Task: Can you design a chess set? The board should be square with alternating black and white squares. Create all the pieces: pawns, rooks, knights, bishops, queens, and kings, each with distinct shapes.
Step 3095:
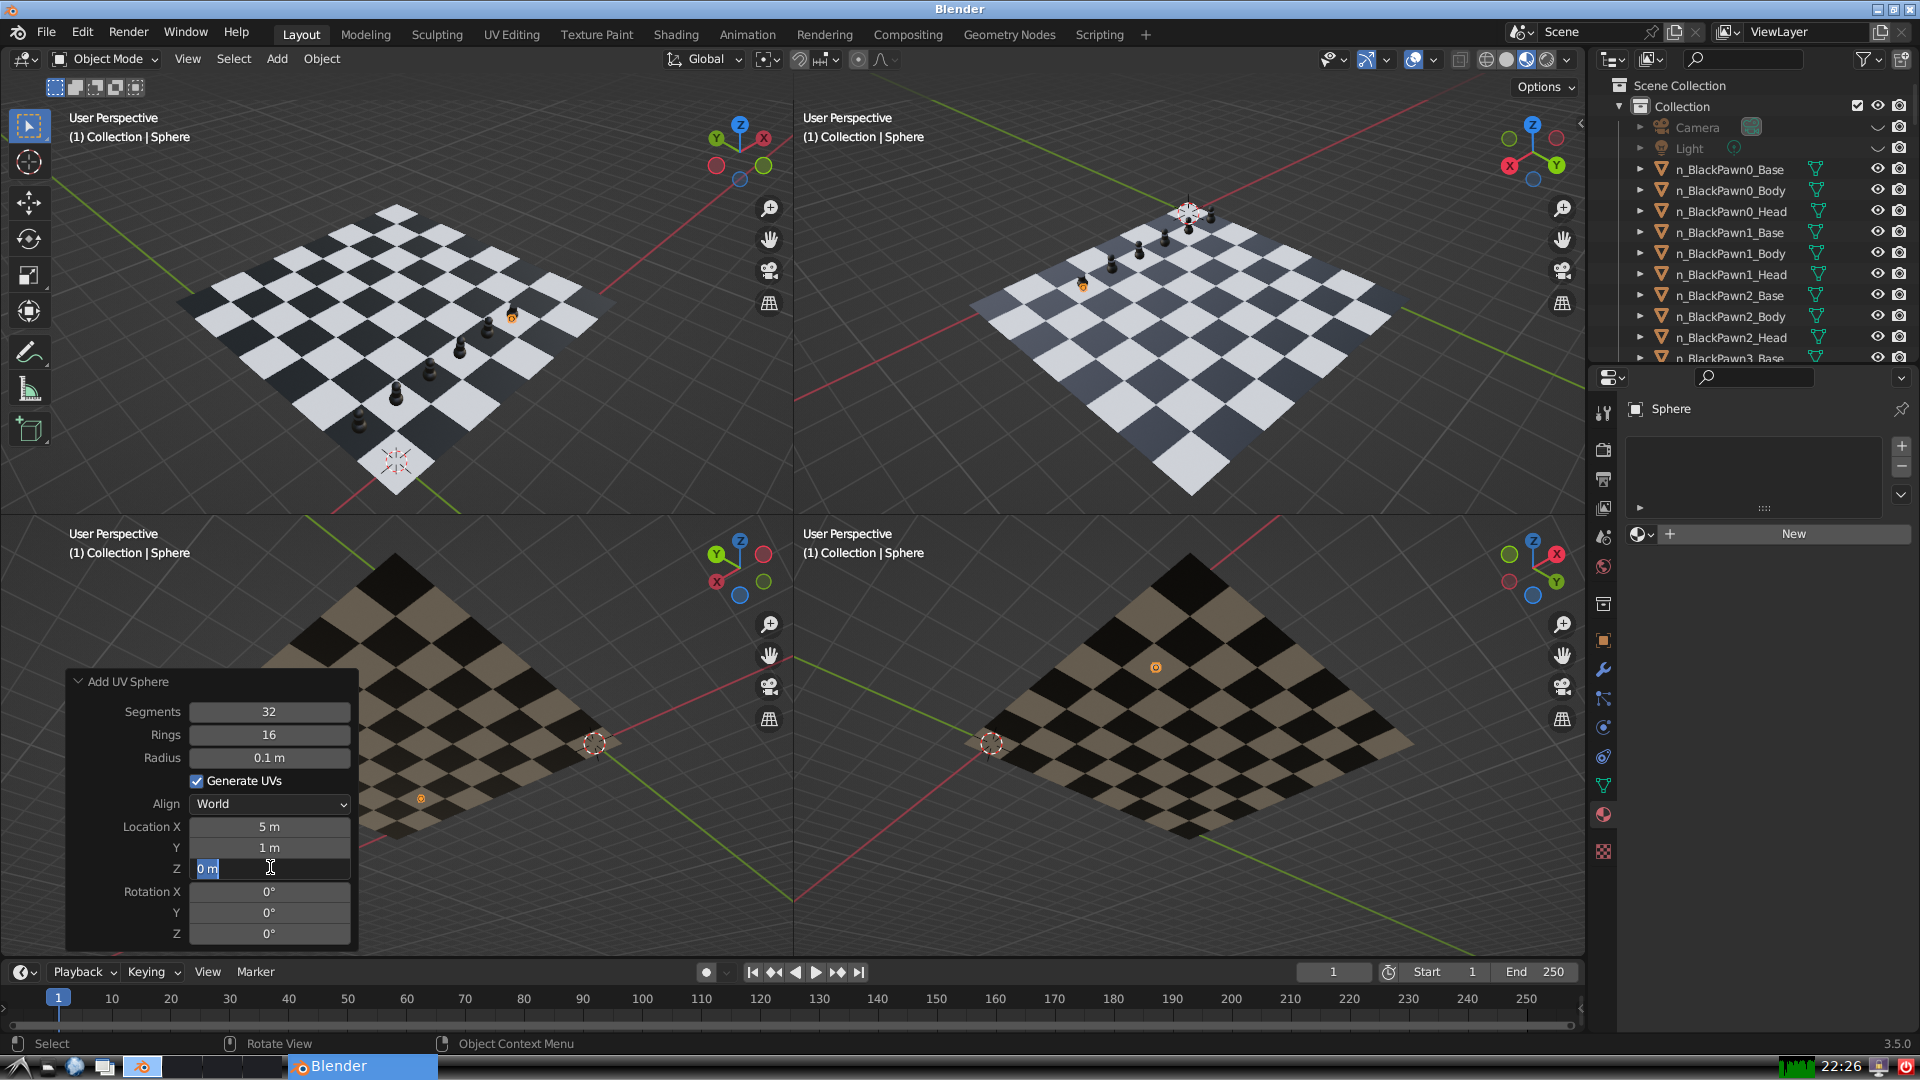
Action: input_text: 0.5